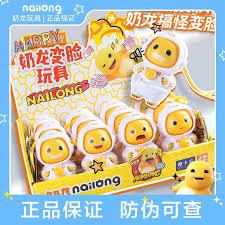
Label: nailong